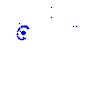
Particle: proton